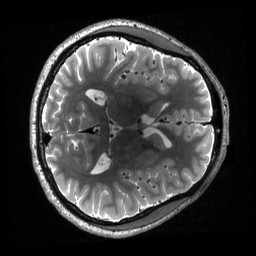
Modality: T2w
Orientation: axial
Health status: healthy
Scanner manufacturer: siemens
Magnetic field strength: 3 T
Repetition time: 3.2 s
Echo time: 0.563 s